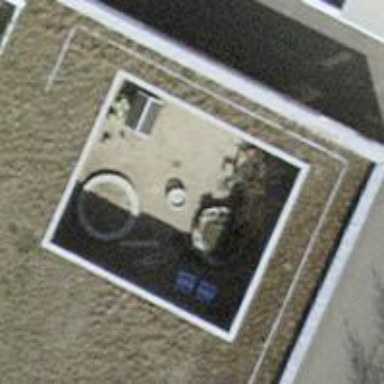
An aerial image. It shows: View of roof of building.